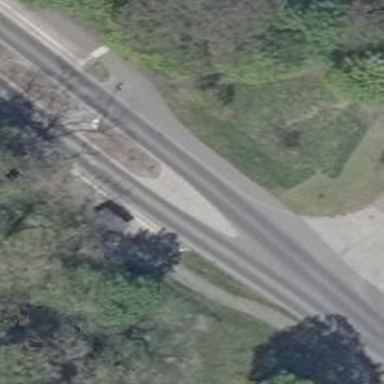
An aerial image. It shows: Secondary road with asphalt surface and sidewalks on both sides.